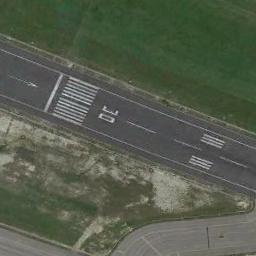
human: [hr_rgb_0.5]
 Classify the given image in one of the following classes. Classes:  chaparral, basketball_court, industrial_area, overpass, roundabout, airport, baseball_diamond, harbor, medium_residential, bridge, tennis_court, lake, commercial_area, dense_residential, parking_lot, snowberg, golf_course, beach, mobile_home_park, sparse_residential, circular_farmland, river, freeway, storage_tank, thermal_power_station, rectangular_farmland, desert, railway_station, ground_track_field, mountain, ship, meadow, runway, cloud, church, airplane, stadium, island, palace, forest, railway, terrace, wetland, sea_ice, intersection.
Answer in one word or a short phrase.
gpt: runway